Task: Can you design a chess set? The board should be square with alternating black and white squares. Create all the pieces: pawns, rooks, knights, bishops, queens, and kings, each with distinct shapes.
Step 2621:
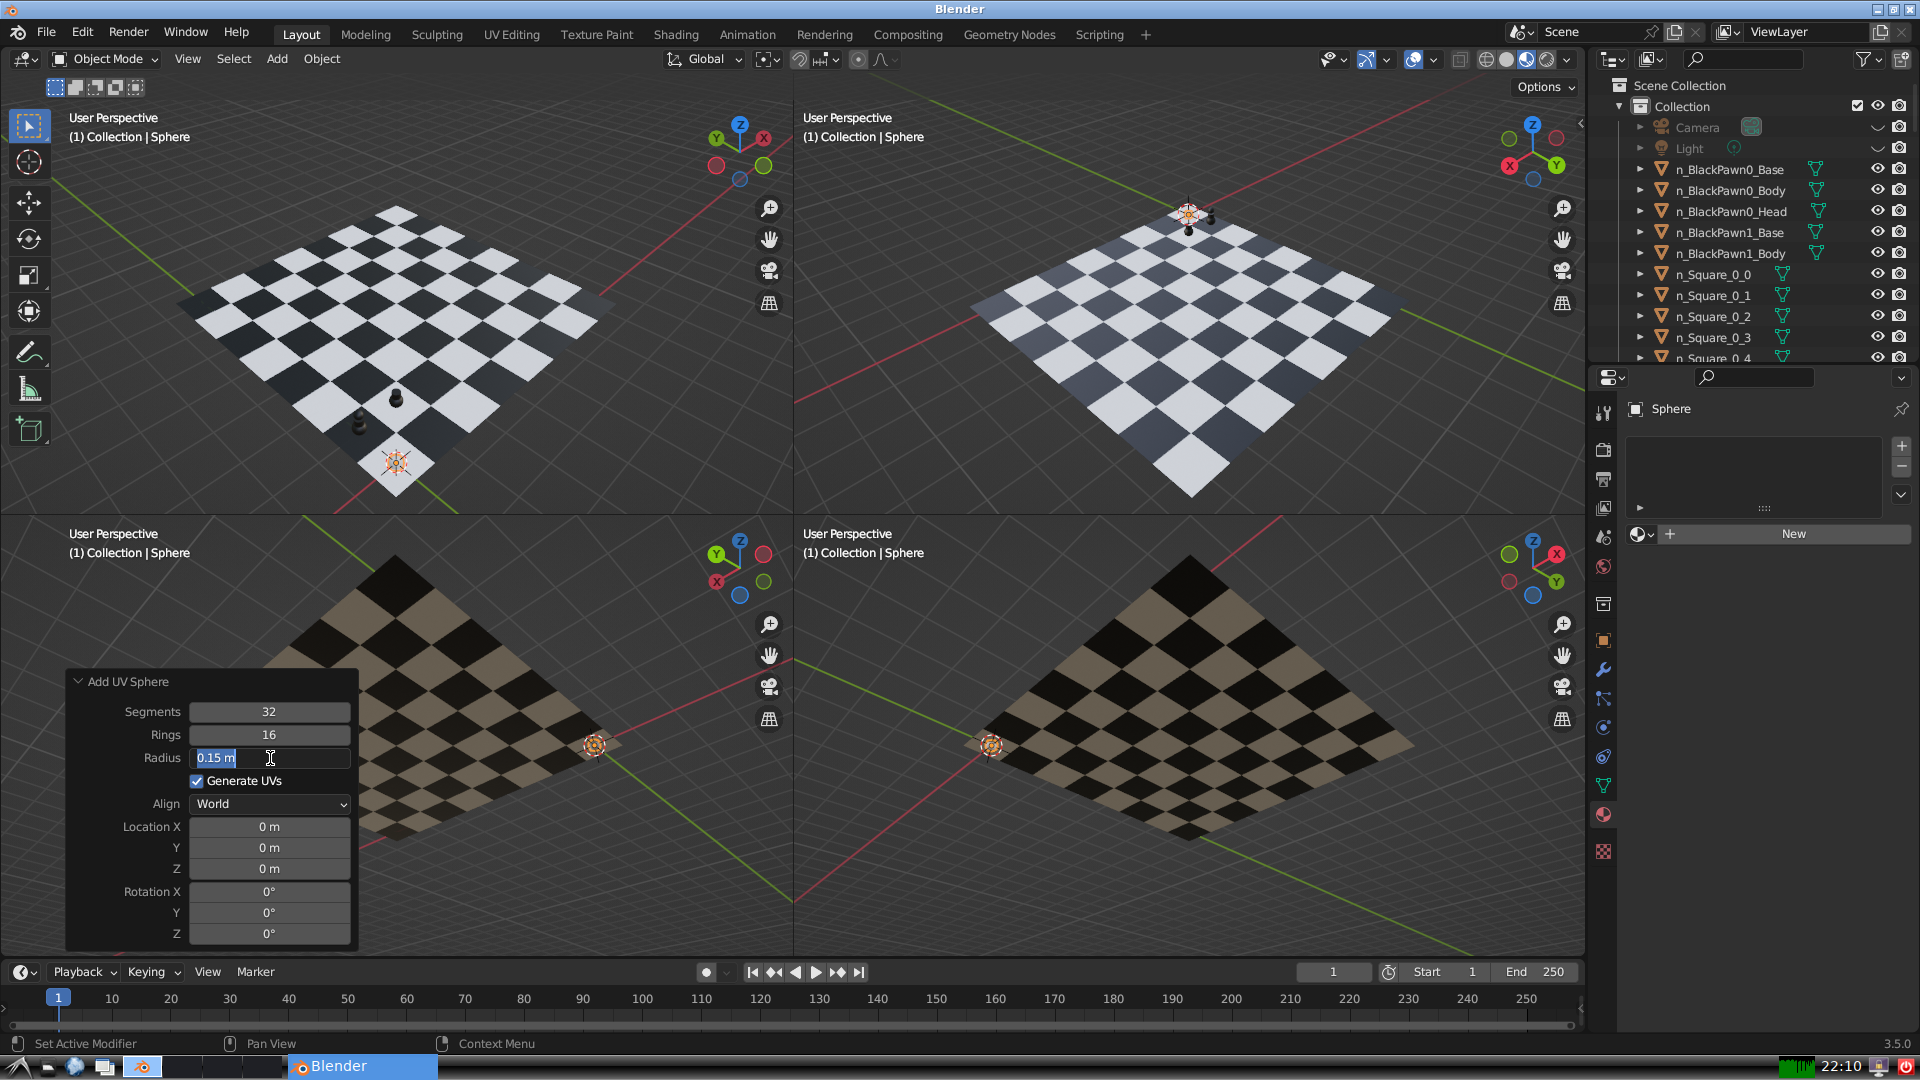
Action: input_text: 0.1